The plot is a time-scale (wavelet) decomposition of a bearing vibration signal. Determine the bearing's health state. Answer with exactly one of: normal, inner_race, outer_race, ball.
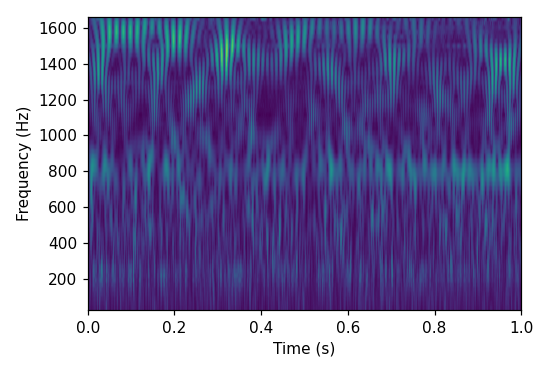
Answer: normal